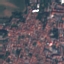
Land use / land cover class: Residential